Field crop: maize
Growth stage: 1
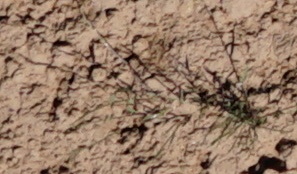
Species: lolium